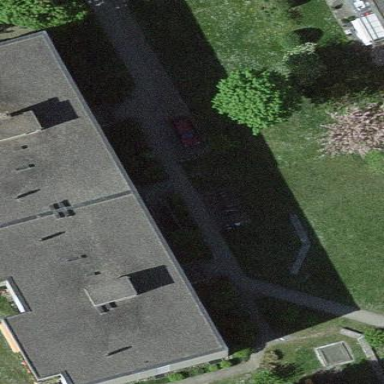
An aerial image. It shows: Image showing building with apartments.